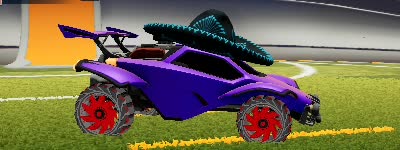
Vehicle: octane